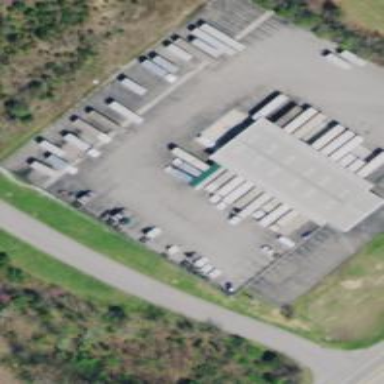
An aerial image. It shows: Warehouse.